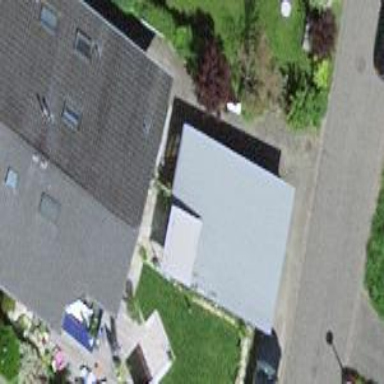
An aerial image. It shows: Group of garages.